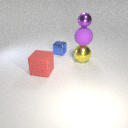
large yellow metal sphere below large purple rubber sphere